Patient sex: M
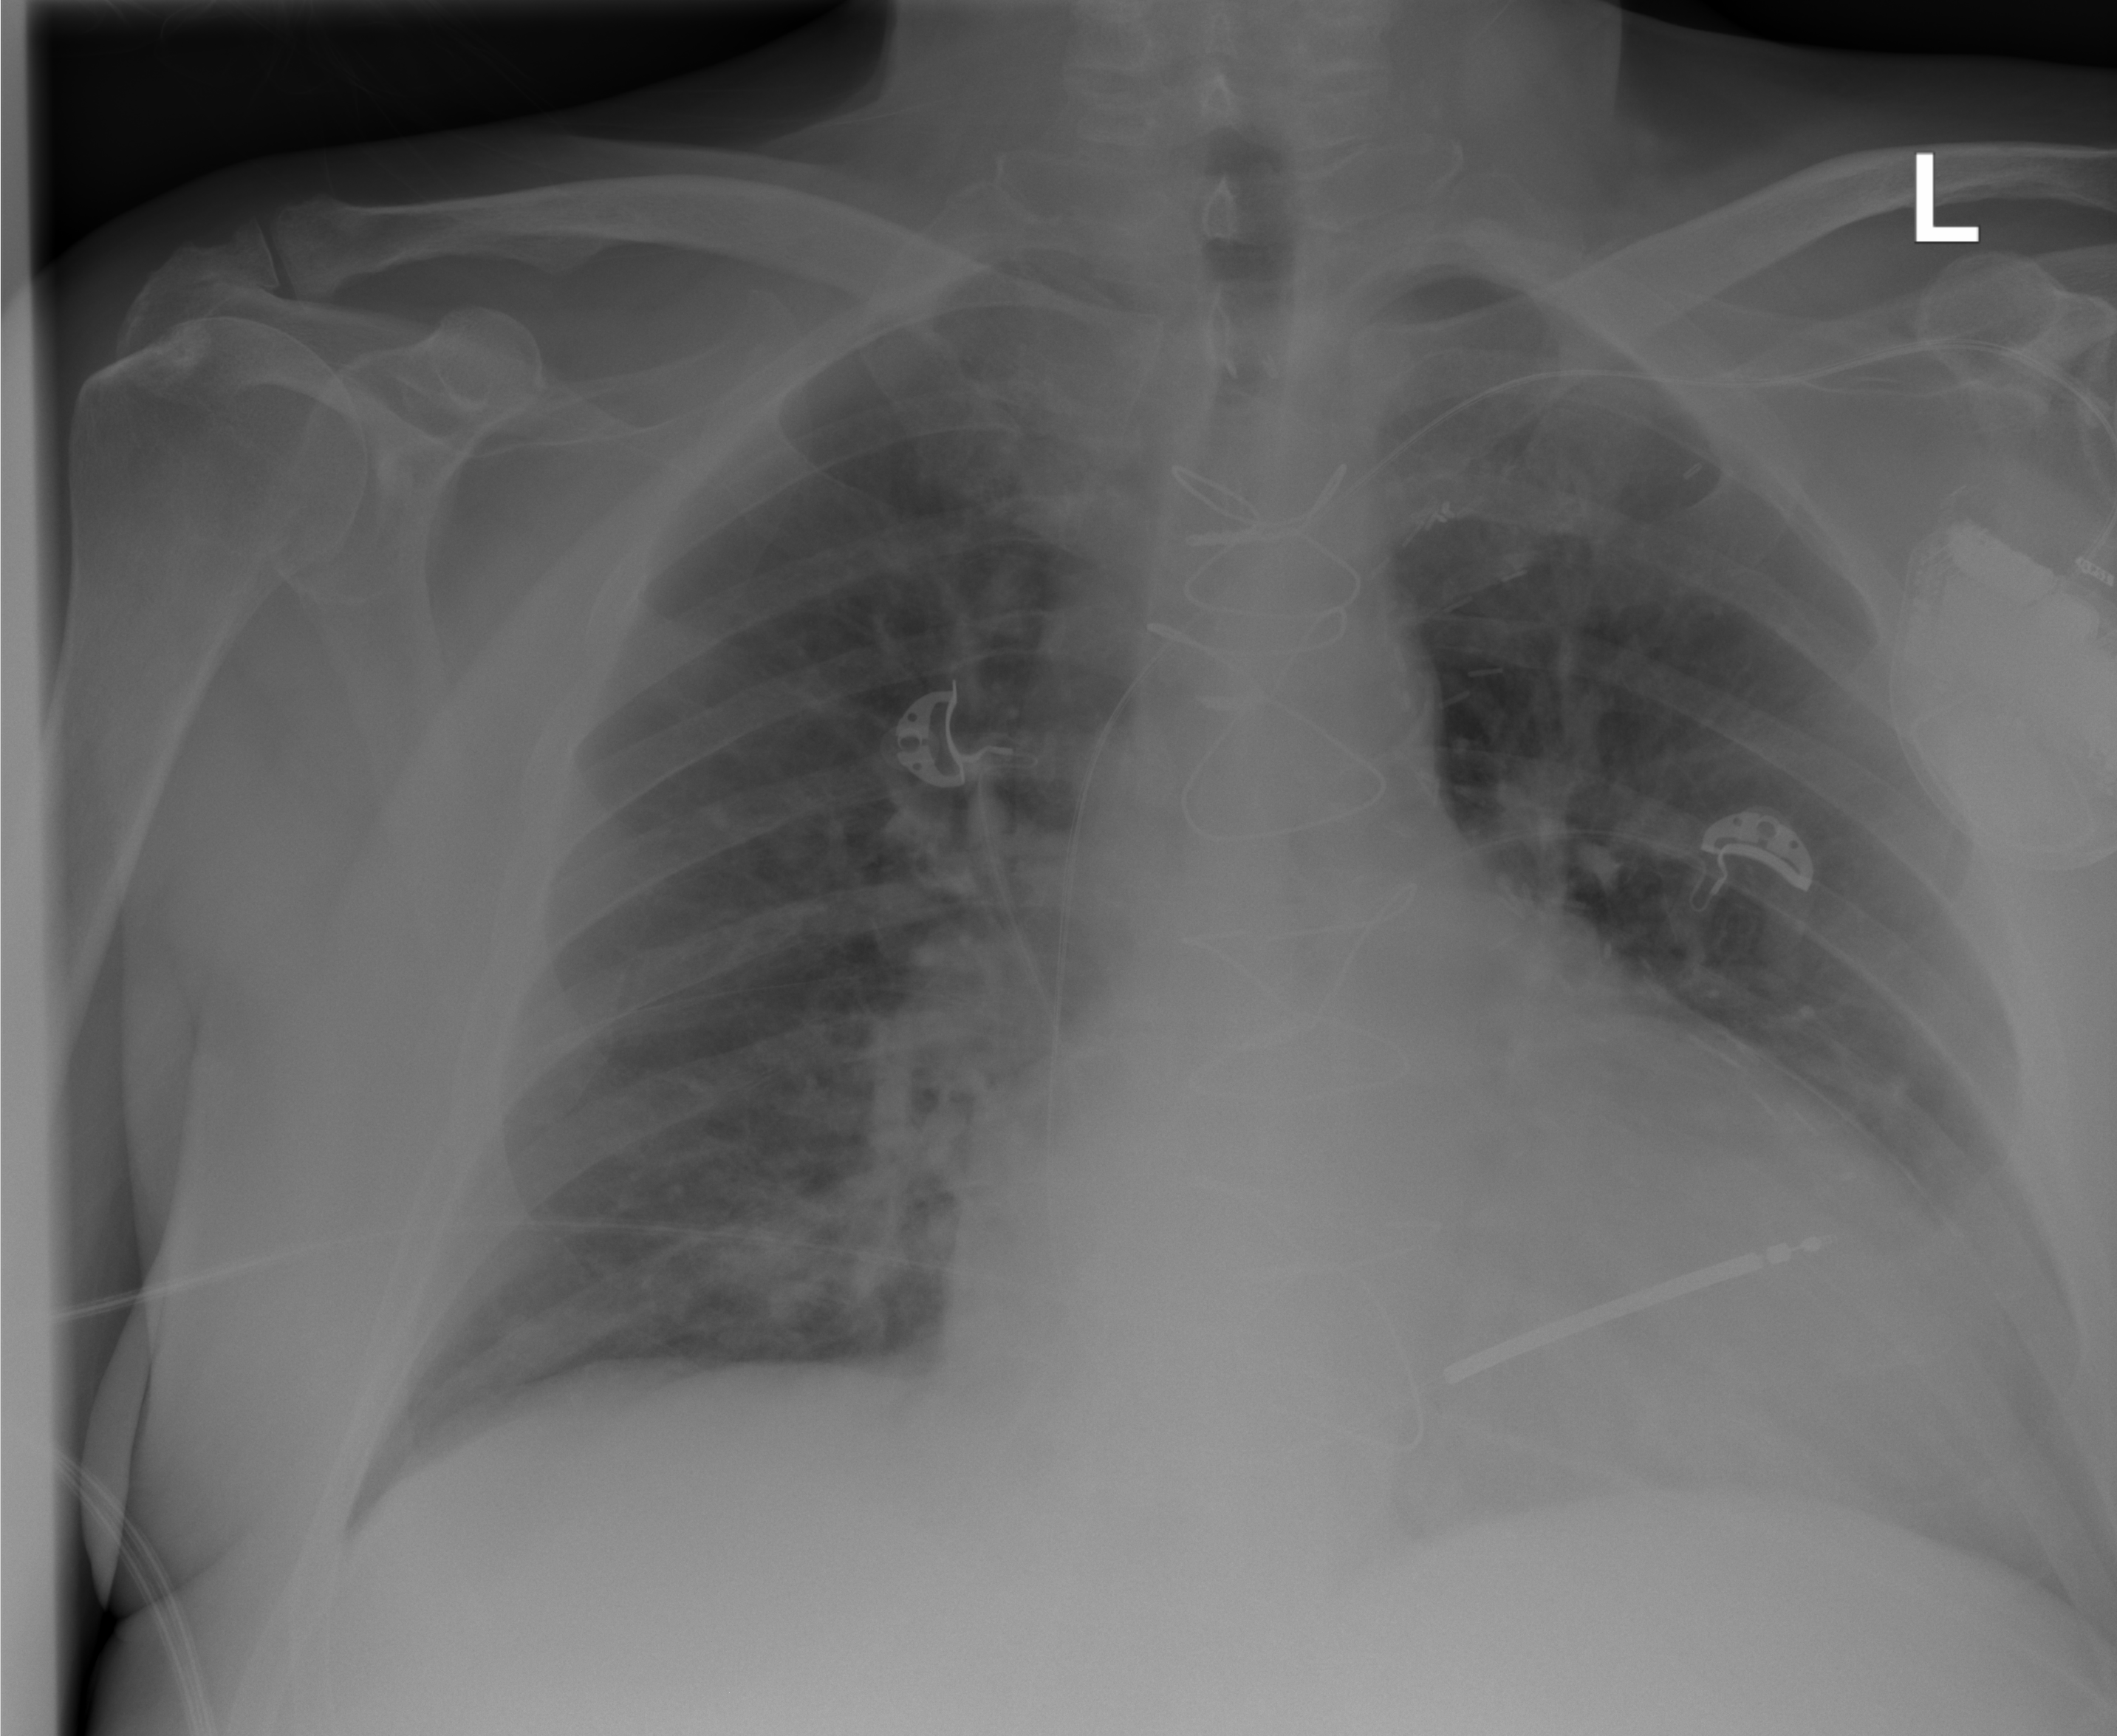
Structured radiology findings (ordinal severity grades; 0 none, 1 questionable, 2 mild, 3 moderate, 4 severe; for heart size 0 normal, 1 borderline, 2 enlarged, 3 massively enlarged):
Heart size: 3
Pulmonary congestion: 2
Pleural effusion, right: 0
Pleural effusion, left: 2
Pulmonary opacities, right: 2
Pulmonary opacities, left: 0
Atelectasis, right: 0
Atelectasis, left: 2